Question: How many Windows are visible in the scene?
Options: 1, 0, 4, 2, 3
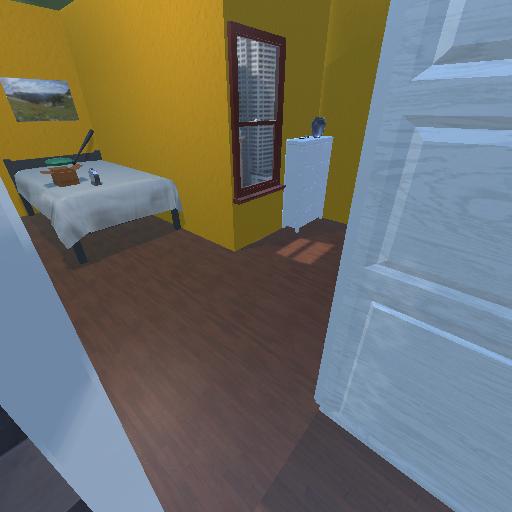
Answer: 1